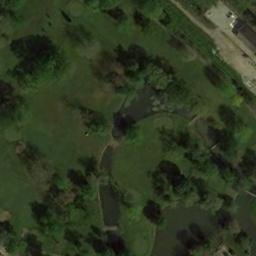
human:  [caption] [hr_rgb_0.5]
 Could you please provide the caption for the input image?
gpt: The entire image is dominated by grass .

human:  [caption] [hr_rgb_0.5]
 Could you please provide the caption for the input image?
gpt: There are many trees on the meadow .

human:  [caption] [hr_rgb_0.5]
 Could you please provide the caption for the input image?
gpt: This meadow has dense grasses and some trees and a river goes through the meadow .

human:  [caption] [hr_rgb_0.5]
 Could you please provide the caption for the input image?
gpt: There are some trees and a lake next to the meadow .

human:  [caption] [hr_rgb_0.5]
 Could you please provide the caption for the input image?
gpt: There are many green trees and some lakes on the meadow .